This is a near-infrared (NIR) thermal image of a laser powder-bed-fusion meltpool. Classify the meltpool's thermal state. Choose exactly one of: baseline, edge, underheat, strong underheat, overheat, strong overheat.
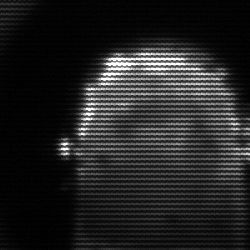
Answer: baseline